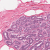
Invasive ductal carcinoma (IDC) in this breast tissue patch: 0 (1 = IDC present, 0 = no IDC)